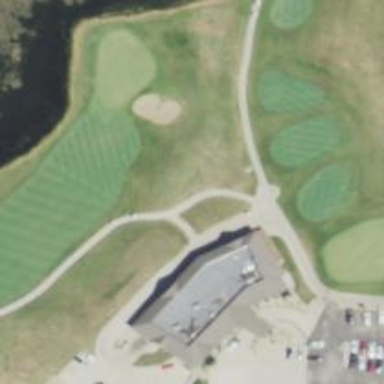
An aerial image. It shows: Pathway for golfing.